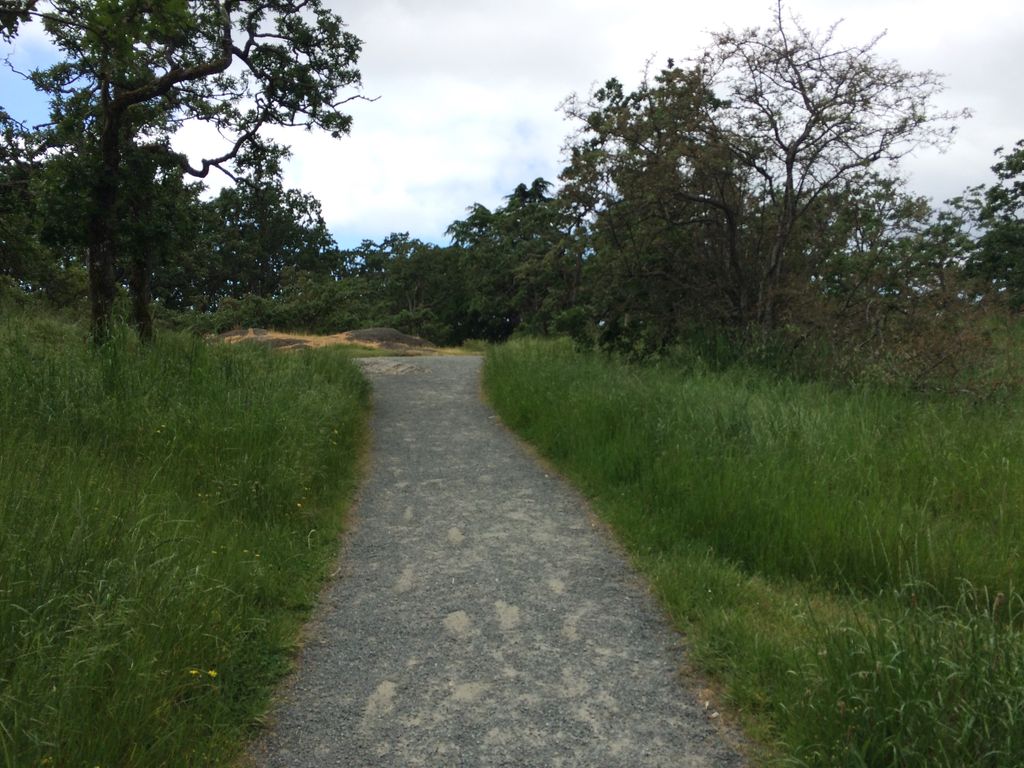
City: victoria